Question: This style give a border with smoothed corners on the outside of the border but the insides of the corners are sqaured of, can I make them rounded as well?
'''
img{
-webkit-border-radius: 8px;
-moz-border-radius: 8px;
border-radius: 8px;
border:white solid 8px;
}
'''

Note the problem is only with images the suggestions submitted work only with a div.
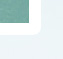
Answer: you can use border-radius values as twice the border-size value to obtain inside-rounded corners.
'''
-webkit-border-radius: 16px;
-moz-border-radius: 16px;
border-radius: 16px;
border:white solid 8px;
'''